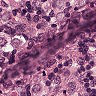
Metastatic tissue present: yes